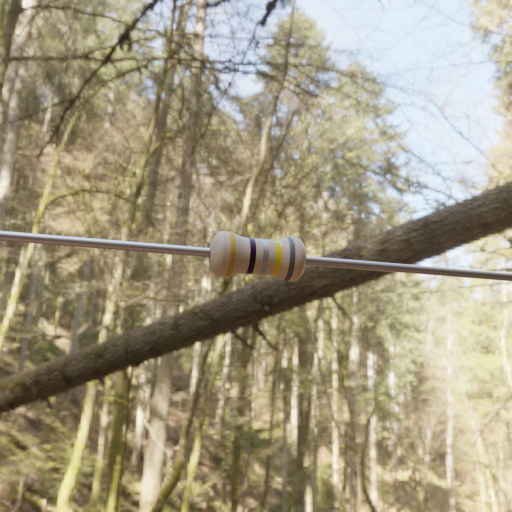
Resistor colour bands (in order): gold, black, silver, yellow, gray